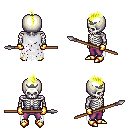
a pixel art fantasy rpg character, male body template, skeleton, white tattered cape, magenta pants, gold mohawk hairstyle, iron tiara, gold gloves, gold boots, spear, four views (front, back, left, right), 2x2 character sprite sheet, small pixel art, hard edges, no anti-aliasing